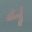
Label: 4